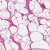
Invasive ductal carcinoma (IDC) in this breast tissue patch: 0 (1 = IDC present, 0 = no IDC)